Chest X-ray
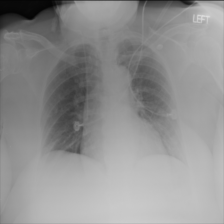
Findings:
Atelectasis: negative
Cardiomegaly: negative
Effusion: negative
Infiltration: negative
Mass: negative
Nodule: negative
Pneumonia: negative
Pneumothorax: negative
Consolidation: negative
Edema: negative
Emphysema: negative
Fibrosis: negative
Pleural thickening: negative
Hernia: negative